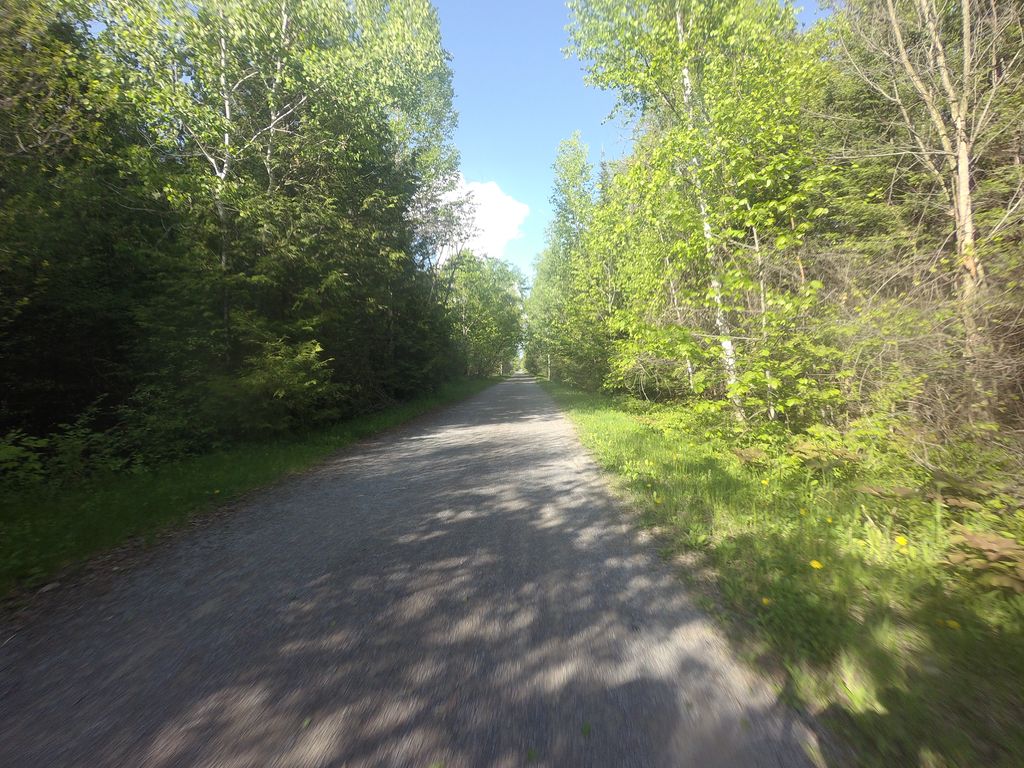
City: ottawa-gatineau